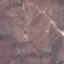
Land use / land cover: HerbaceousVegetation